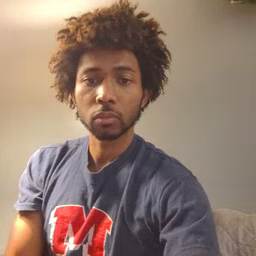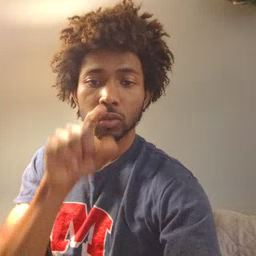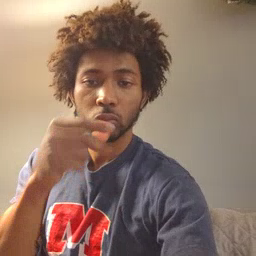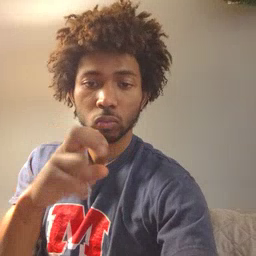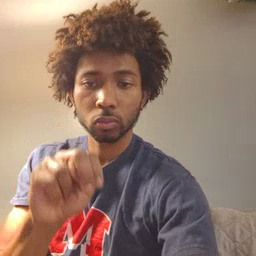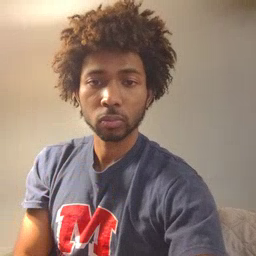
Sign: hen